Question:
I encountered an error sending Gitlab issue
"error": "labels is invalid"
How can I solve?
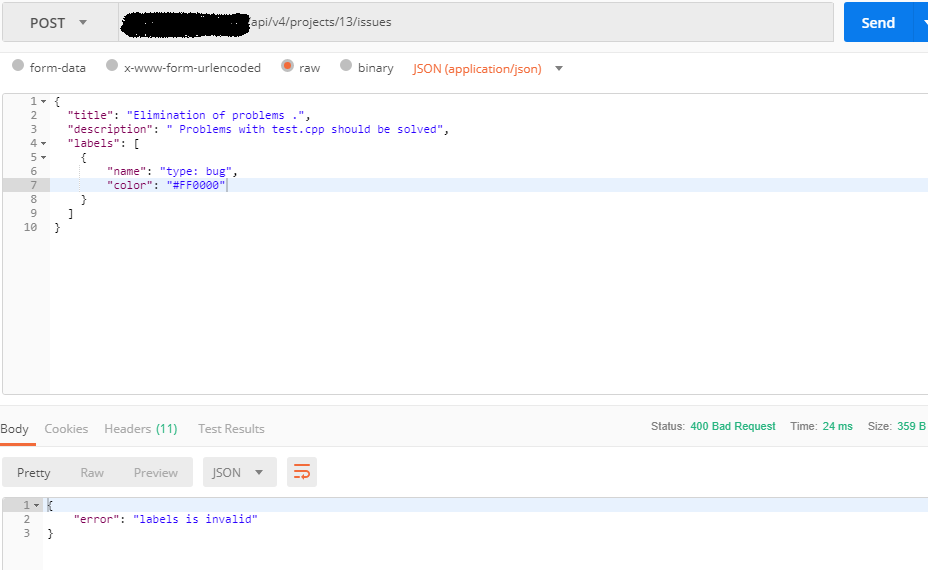
Answer: You have to create the label first, then you submit a label by its name.
'POST https://gitlab.example.com/api/v4/projects/{project_id}/labels'
'''
{
'name': 'label_name',
'color': '#000000'
}
'''
'POST https://gitlab.example.com/api/v4/projects/{project_id}/issues'
'''
{
'name': 'issue_name',
'description': 'issue_desc',
'labels': 'label_name'
}
'''
In case you want to set more than one label you need to set the labels as comma separated string:
'''
{
'name': 'issue_name',
'description': 'issue_desc',
'labels': 'label1,label2'
}
'''